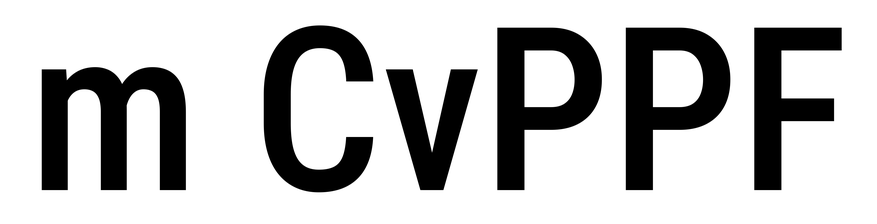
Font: Roboto_Condensed_Medium